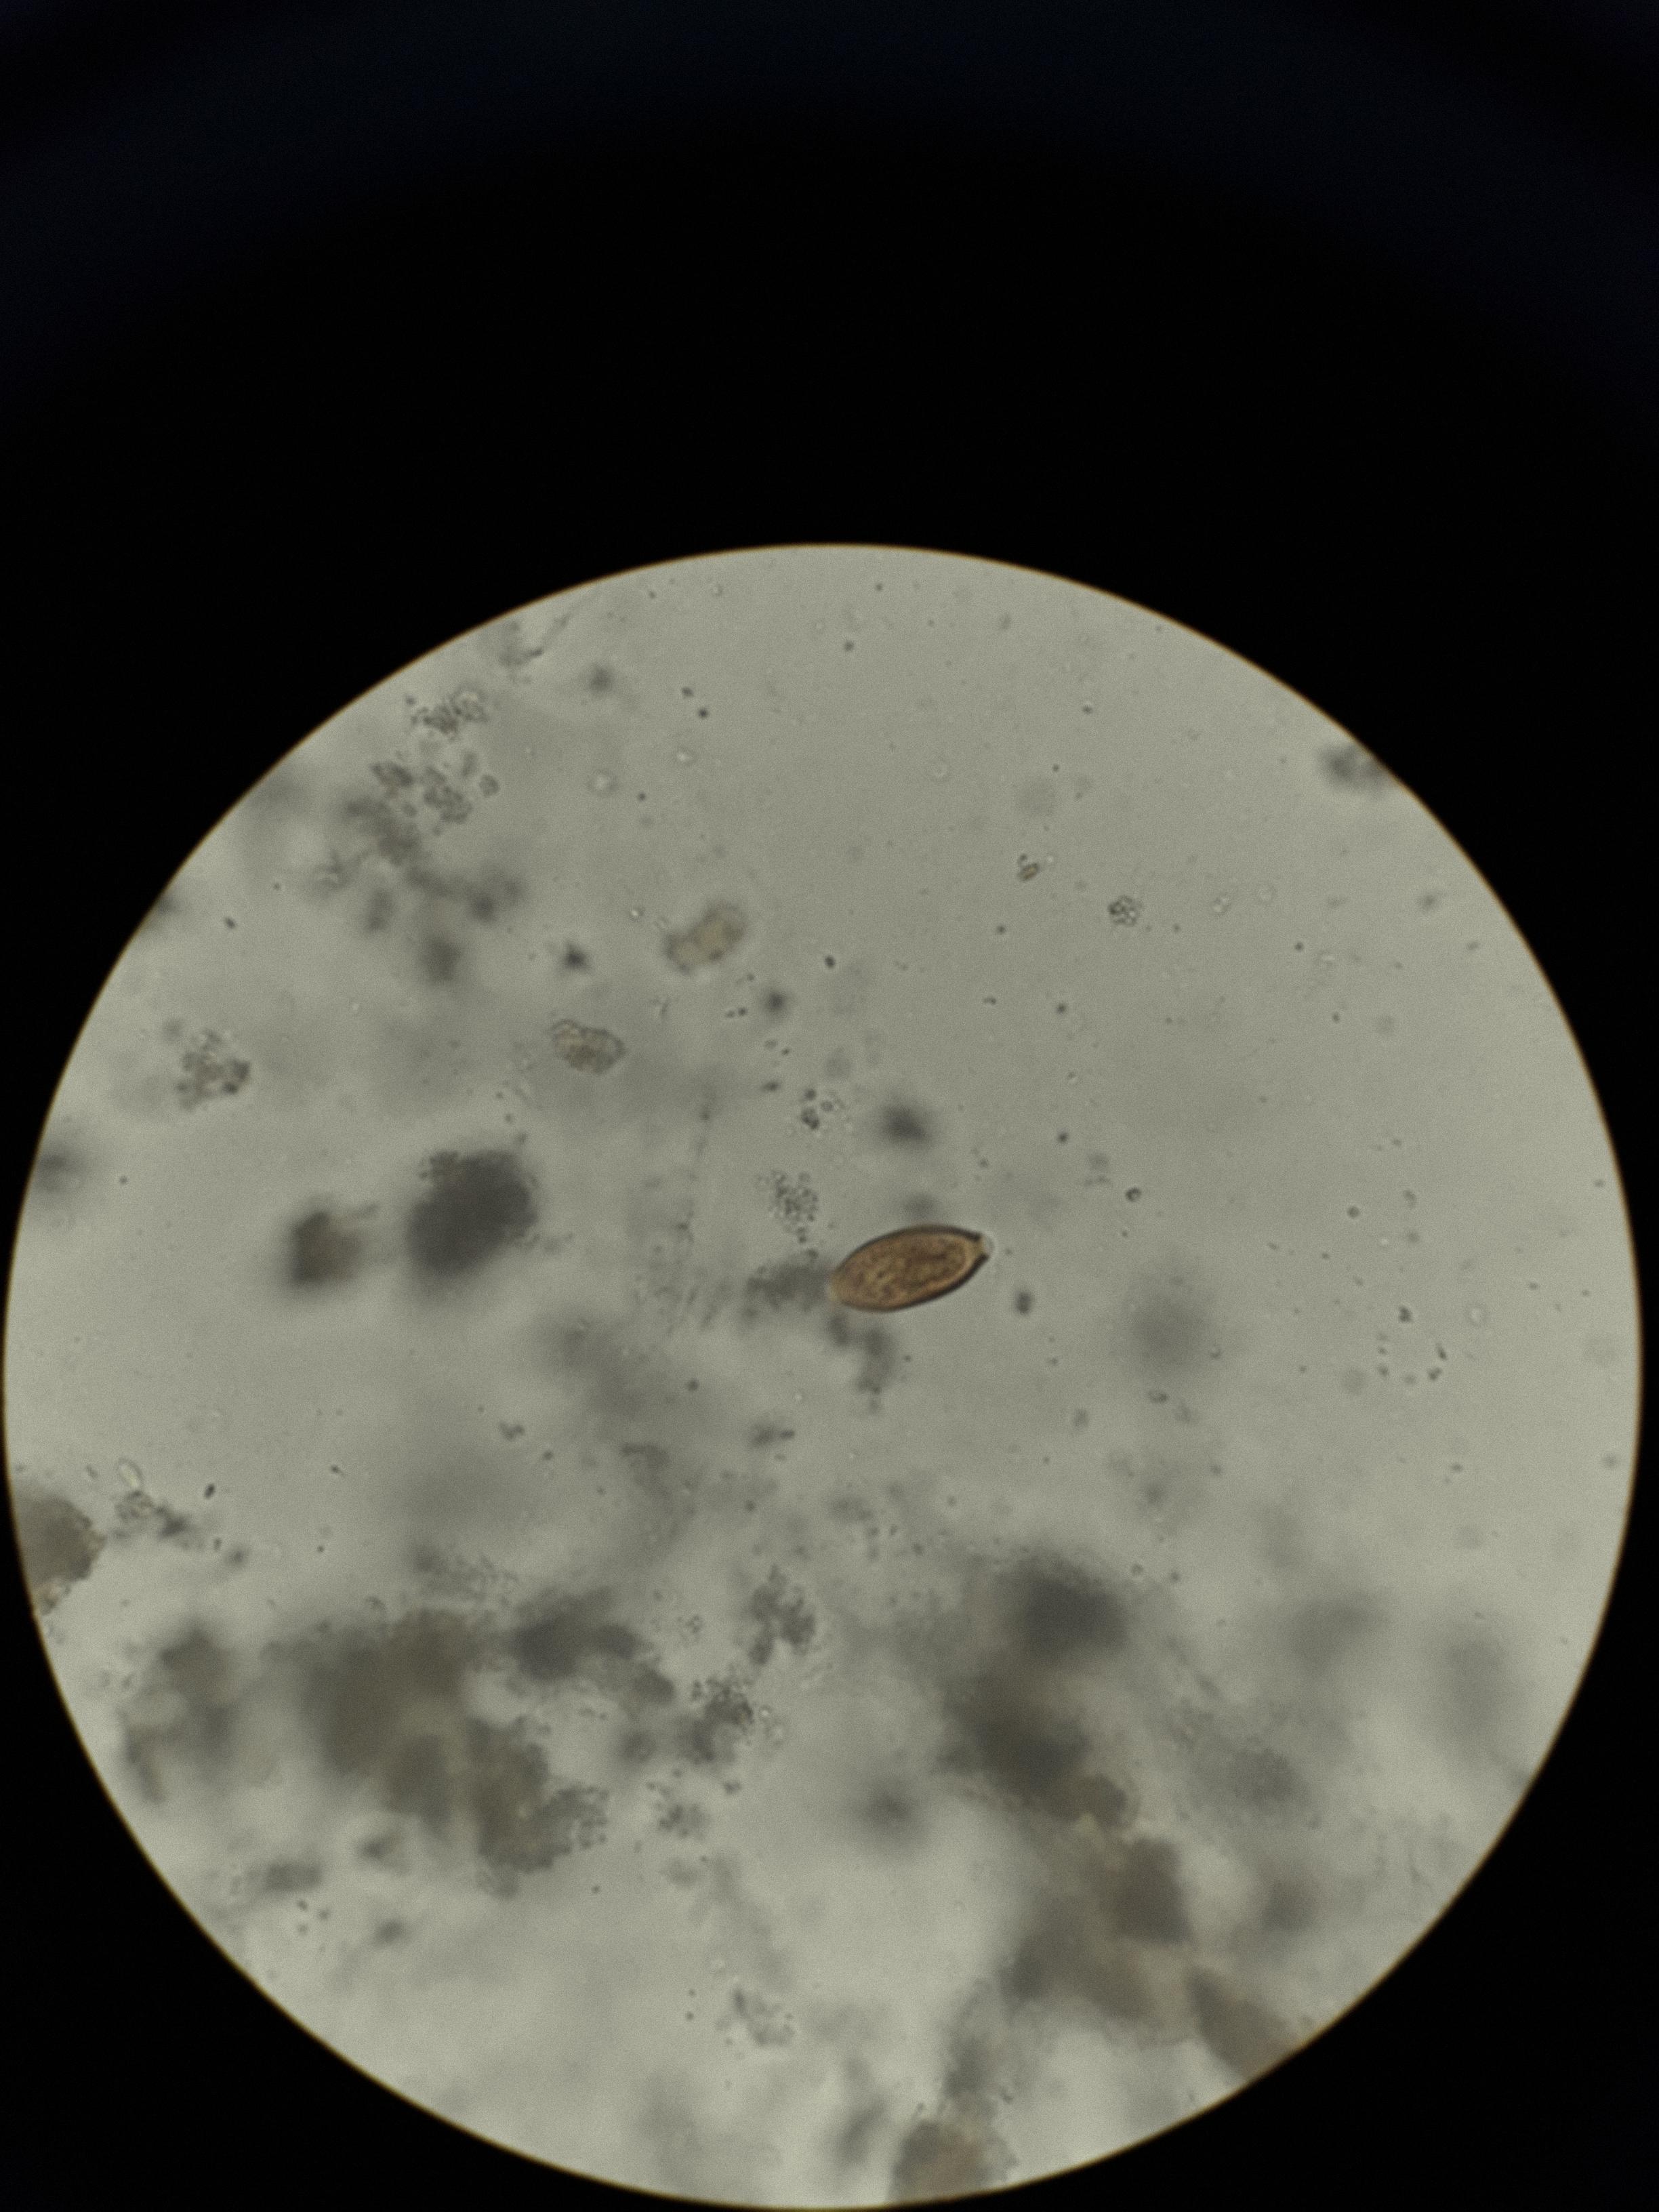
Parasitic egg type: Trichuris trichiura